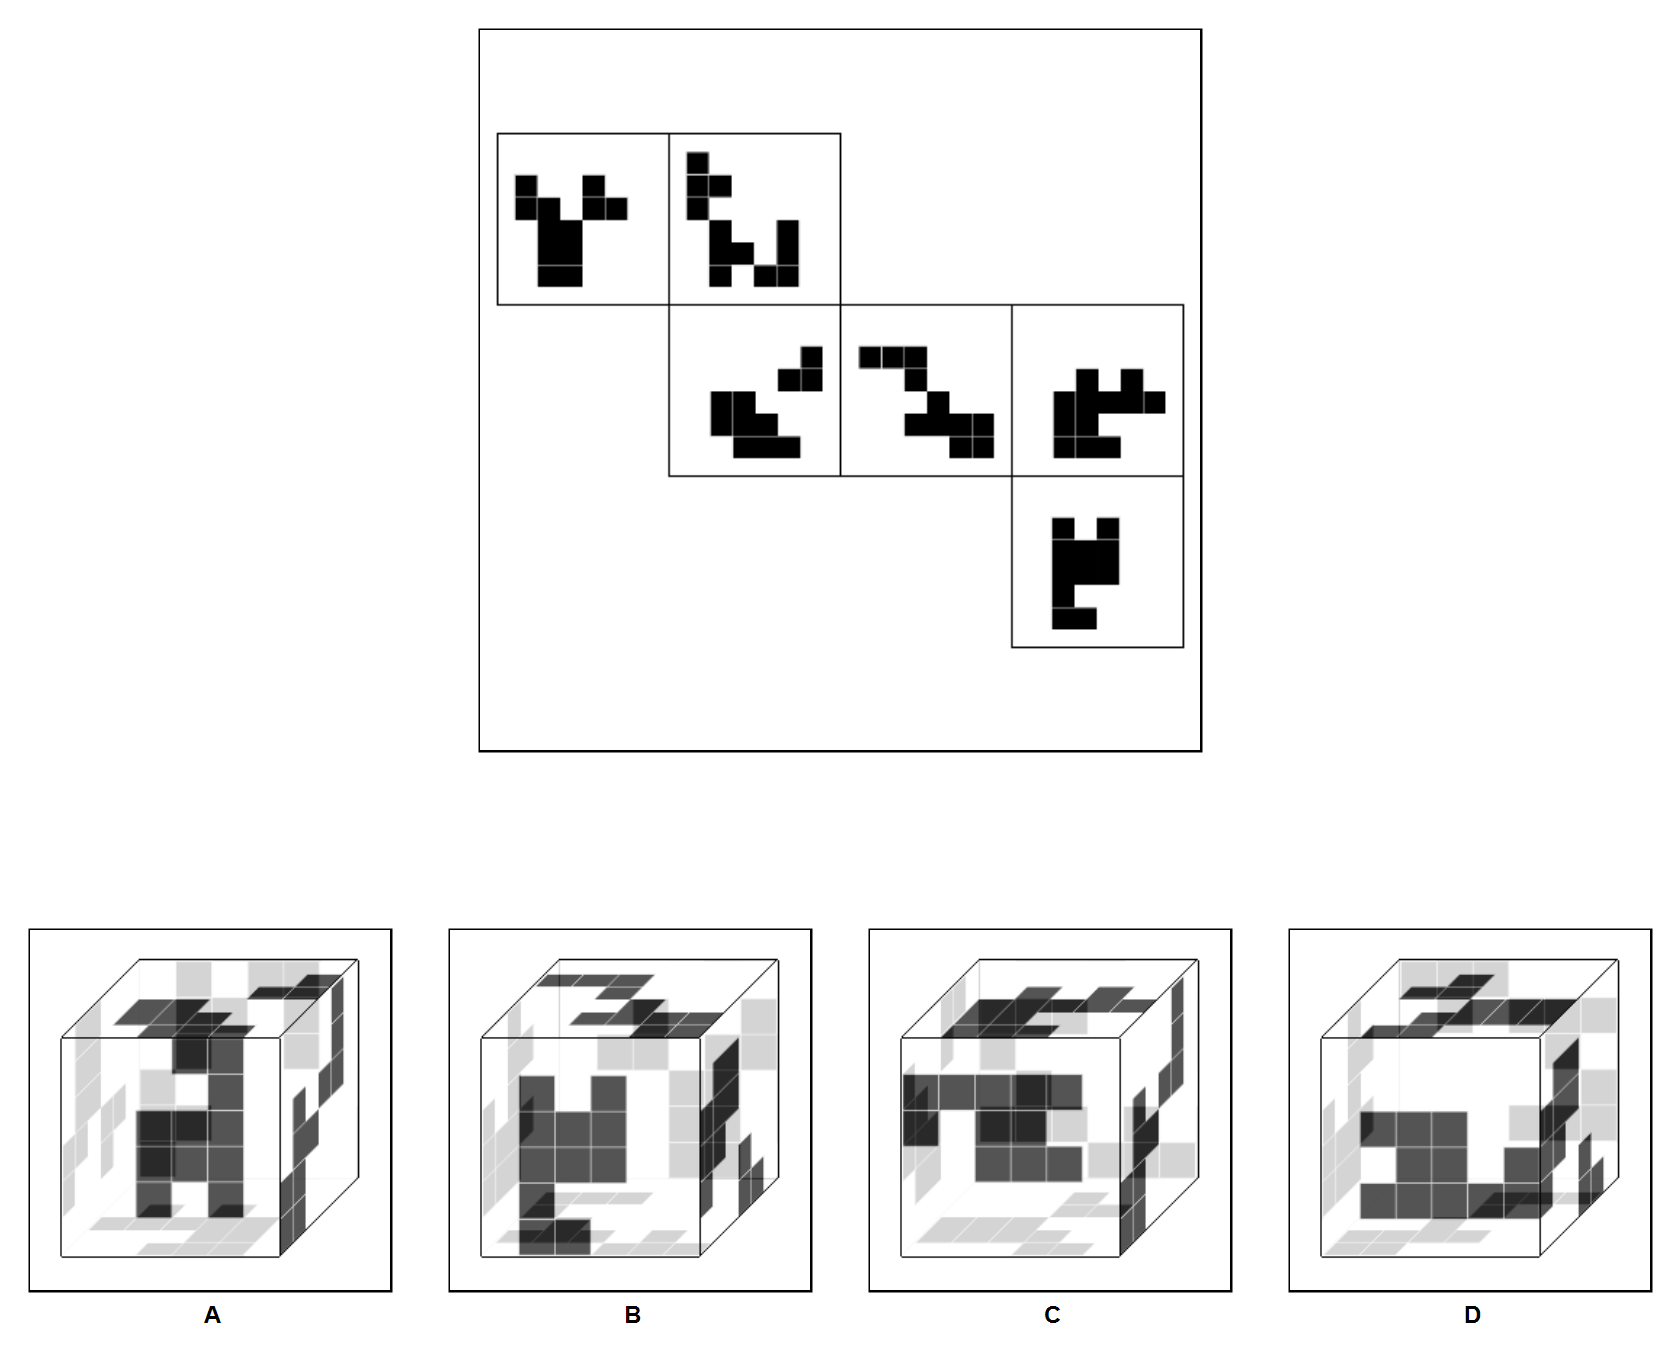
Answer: A